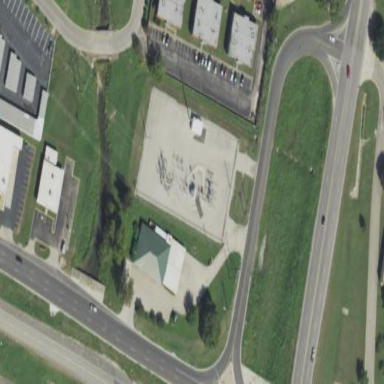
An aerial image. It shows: Outdoor power substation surrounded by fence. The substation is specifically for distribution purposes.